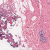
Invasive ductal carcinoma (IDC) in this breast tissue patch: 0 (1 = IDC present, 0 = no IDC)